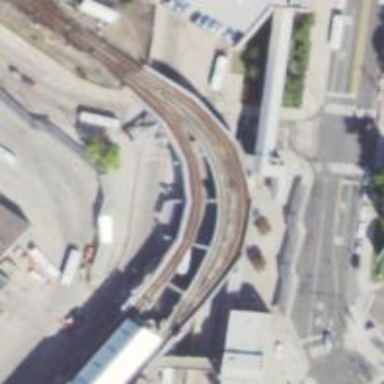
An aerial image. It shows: Bridge with electrified rails.